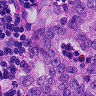
Metastatic tissue present: yes